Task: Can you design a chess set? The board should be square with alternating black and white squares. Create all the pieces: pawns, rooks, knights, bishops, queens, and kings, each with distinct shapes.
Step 1390:
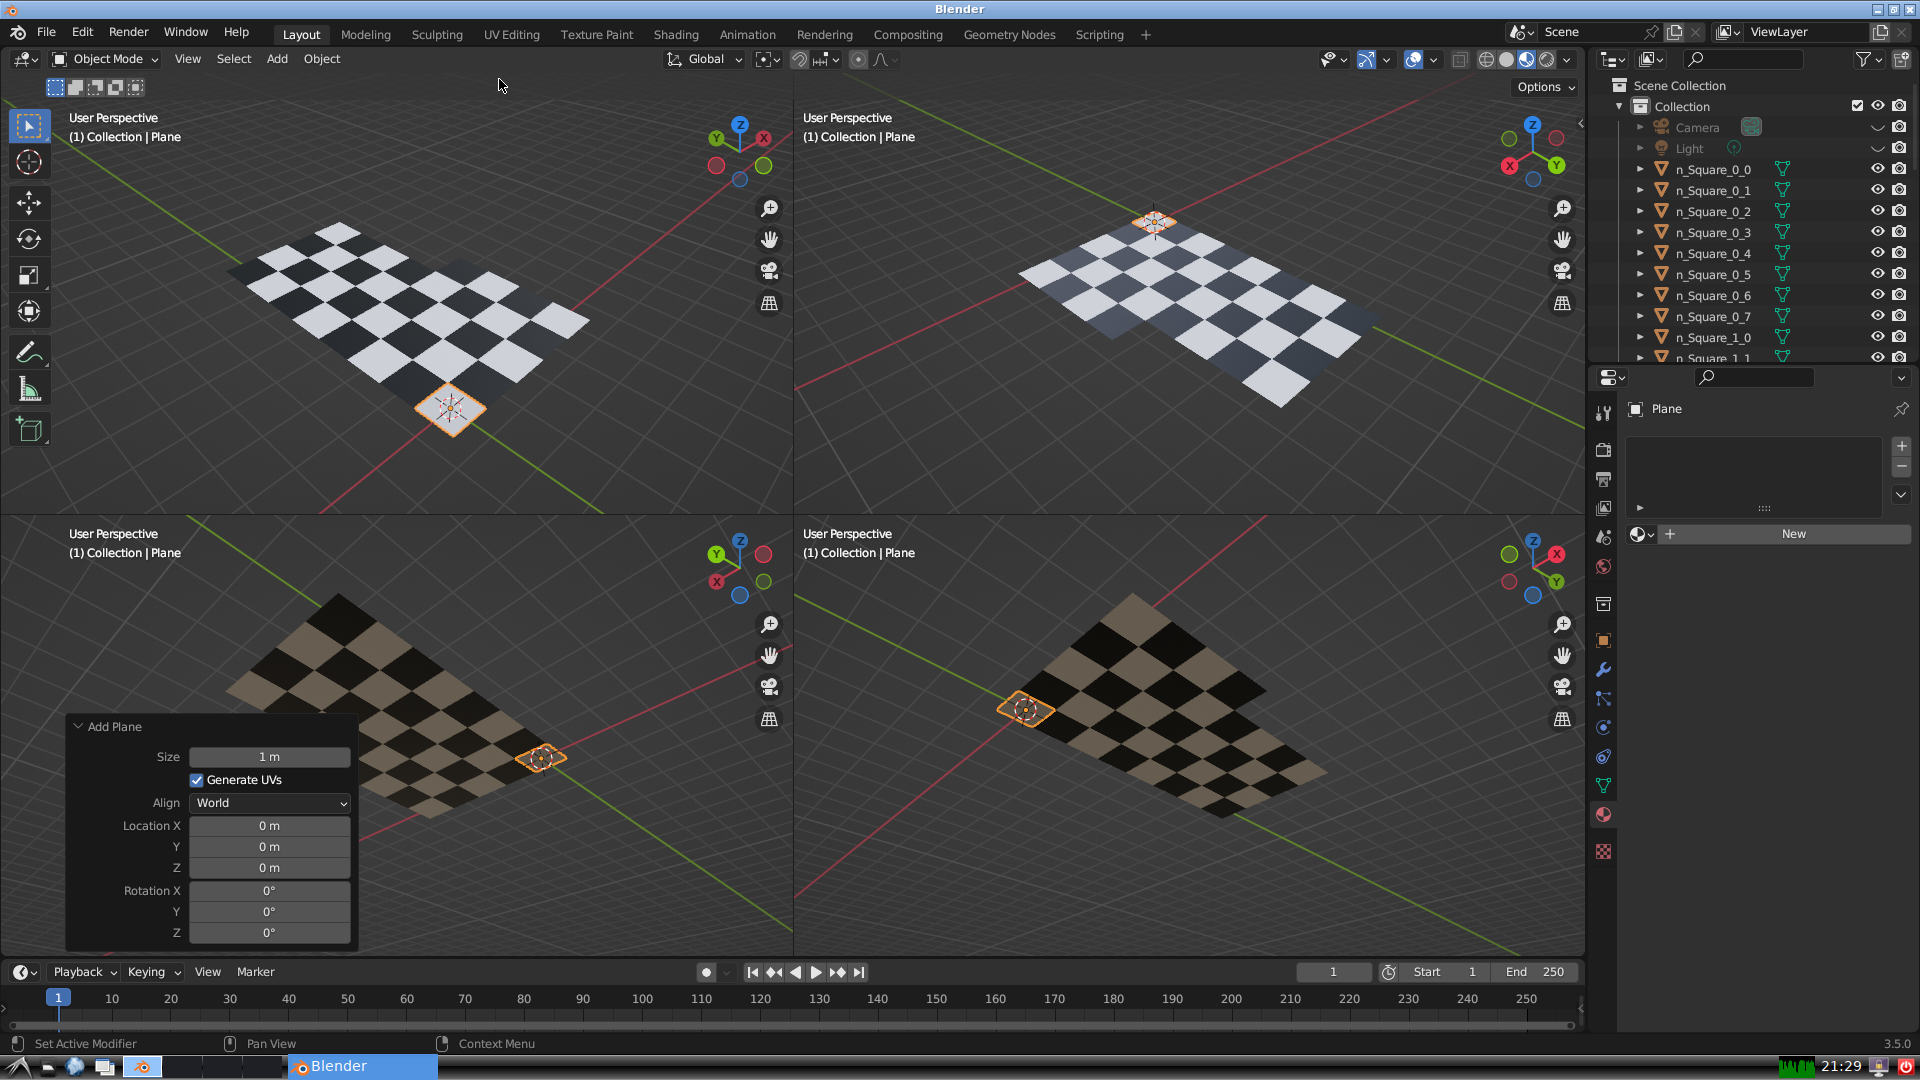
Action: {"mouse_move": [270, 758]}